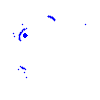
Particle: electron